Aerial crown-view tile of a tropical tree (Barro Colorado Island, Panama), acquired 20250915:
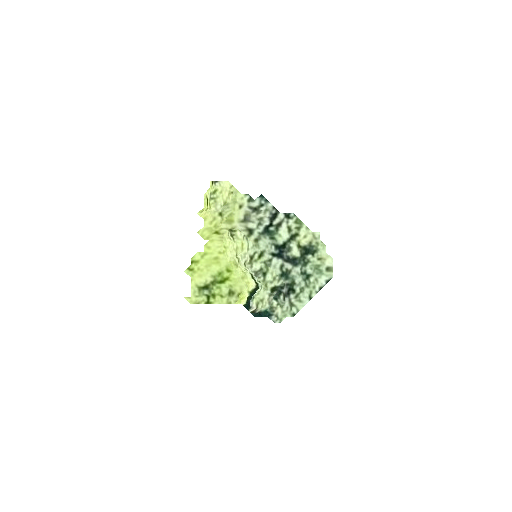
Species: Nectandra lineata
GBIF accepted scientific name: Nectandra lineata
Crown area: 19.266 m²